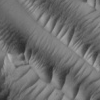
Atmospheric dust classification: not_dusty